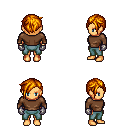
a pixel art fantasy rpg character, female body template, human, tanned skin, brown long-sleeve shirt, teal pants, dark blonde pixie cut hairstyle, metal gloves, four views (front, back, left, right), 2x2 character sprite sheet, small pixel art, hard edges, no anti-aliasing